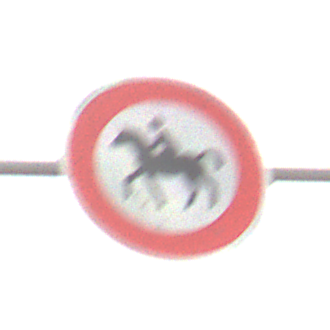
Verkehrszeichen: VerbotReiter
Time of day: MorningAfternoon
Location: Outdoor (Suburban)
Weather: Overcast
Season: NotSpecified
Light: Natural